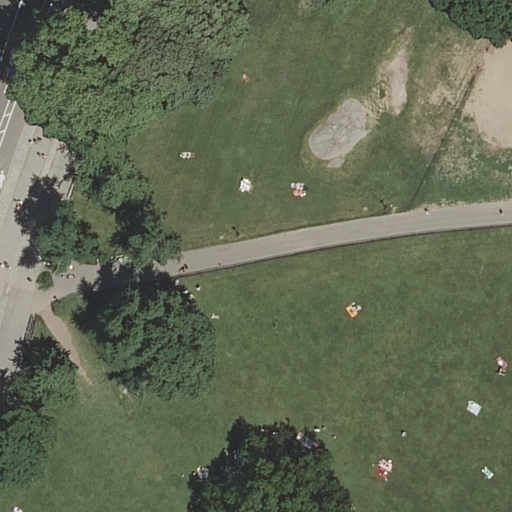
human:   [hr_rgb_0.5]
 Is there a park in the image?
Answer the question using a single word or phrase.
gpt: yes

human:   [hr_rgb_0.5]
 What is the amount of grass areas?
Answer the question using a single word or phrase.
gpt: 1

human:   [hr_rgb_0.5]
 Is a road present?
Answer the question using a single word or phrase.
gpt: yes

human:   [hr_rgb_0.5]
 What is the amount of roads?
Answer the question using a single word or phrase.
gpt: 5

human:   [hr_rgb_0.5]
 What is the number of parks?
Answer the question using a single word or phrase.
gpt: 1

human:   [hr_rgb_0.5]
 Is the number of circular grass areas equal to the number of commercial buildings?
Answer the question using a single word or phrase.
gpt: yes

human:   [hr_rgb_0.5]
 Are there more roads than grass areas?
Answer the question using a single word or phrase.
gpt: yes

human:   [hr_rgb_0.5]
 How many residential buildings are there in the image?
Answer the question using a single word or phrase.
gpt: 0

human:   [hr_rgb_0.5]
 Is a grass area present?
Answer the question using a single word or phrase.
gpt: yes

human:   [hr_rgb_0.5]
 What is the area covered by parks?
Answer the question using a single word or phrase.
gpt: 10627m2

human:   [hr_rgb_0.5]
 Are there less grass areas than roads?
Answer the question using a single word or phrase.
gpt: yes

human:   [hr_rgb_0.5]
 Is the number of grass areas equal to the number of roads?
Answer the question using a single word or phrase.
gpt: no

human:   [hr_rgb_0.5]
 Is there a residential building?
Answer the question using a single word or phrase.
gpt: no

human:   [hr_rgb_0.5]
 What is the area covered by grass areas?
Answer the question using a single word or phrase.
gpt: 10627m2

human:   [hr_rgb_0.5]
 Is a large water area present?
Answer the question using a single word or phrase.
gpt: no

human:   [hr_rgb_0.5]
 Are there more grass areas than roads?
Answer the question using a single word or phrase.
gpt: no

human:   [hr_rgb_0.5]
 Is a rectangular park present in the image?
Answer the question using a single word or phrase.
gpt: yes

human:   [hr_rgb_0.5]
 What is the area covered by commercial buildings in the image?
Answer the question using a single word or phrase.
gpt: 0m2

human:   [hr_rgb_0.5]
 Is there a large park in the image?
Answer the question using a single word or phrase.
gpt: yes

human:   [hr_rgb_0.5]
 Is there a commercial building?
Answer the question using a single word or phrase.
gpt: no

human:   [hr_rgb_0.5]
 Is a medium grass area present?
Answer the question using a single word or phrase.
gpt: no

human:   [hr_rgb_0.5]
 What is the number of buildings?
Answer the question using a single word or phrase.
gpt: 0

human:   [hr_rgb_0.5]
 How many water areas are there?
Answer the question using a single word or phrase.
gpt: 0

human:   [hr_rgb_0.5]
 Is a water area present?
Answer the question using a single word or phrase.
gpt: no

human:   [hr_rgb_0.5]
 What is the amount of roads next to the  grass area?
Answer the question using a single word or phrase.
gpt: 5

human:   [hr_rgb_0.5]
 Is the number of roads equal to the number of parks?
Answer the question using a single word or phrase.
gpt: no

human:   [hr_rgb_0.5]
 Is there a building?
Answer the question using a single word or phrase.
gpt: no

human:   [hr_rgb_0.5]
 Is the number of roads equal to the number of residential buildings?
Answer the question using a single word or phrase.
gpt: no

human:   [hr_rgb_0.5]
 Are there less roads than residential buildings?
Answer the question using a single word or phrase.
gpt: no

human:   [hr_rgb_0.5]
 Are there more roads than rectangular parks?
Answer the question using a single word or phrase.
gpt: yes

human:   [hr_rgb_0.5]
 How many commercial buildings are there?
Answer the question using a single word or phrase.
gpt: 0

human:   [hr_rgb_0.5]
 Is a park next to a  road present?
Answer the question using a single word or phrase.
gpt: yes

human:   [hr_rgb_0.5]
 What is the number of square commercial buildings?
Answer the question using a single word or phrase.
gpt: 0

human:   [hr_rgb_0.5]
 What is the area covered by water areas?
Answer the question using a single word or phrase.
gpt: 0m2

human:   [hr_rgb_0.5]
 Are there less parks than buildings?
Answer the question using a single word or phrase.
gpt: no

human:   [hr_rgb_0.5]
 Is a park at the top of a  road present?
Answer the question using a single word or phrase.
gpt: yes

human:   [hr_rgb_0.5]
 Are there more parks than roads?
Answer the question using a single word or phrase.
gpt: no

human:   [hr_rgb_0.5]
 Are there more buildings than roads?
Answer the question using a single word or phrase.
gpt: no

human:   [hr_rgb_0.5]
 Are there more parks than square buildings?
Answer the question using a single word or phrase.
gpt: yes

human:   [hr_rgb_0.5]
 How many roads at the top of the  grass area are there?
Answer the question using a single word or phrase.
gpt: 5

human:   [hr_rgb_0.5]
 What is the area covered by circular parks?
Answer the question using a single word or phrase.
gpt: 0m2

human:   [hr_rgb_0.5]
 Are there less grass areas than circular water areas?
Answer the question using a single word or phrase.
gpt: no

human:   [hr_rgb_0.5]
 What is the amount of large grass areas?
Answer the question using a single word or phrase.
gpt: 1

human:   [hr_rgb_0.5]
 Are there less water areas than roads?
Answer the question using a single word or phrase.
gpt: yes

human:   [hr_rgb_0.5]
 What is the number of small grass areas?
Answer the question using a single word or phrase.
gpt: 0

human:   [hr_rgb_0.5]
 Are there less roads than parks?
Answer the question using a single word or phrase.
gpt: no

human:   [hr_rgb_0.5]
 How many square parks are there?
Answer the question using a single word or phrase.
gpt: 0

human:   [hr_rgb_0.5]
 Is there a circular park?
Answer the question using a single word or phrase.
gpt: no

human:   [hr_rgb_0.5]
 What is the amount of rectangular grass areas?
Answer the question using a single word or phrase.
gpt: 1

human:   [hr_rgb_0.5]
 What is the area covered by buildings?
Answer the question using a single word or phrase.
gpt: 0m2

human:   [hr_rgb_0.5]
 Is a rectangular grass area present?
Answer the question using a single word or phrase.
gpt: yes

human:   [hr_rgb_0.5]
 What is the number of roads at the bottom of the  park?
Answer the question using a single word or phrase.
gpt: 5

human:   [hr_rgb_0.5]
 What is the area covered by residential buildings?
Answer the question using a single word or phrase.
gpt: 0m2

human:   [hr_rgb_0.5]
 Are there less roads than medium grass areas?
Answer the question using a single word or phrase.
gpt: no

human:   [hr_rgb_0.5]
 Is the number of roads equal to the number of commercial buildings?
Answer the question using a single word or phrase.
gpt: no

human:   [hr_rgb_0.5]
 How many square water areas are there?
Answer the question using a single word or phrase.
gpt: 0

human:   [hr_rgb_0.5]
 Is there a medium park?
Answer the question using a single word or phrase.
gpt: no

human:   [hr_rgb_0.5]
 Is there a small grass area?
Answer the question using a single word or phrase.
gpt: no

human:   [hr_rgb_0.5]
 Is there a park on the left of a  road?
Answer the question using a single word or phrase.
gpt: no

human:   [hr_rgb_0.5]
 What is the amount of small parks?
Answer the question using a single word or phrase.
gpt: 0

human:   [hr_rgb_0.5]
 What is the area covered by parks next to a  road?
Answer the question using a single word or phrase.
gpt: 10627m2

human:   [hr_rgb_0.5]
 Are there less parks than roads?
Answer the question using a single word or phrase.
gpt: yes

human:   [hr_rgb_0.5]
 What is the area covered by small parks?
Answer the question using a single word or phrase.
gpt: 0m2

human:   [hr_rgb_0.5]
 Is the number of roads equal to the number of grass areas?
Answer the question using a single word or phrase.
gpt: no